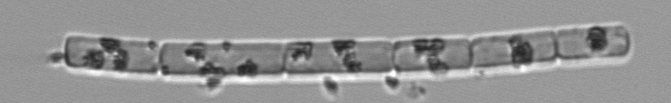
Label: Guinardia_delicatula